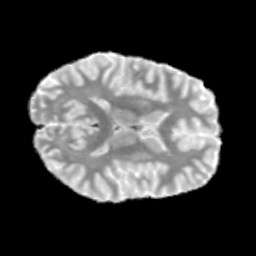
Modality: MD
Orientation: axial
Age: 27
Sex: female
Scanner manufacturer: siemens
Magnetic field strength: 3 T
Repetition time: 3.23 s
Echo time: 0.0892 s